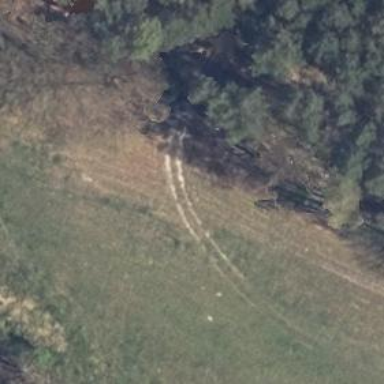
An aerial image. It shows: Grass track with Grade 4 tracktype.